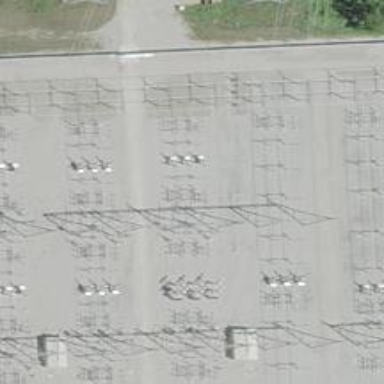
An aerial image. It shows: Switch used for power control.